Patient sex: F
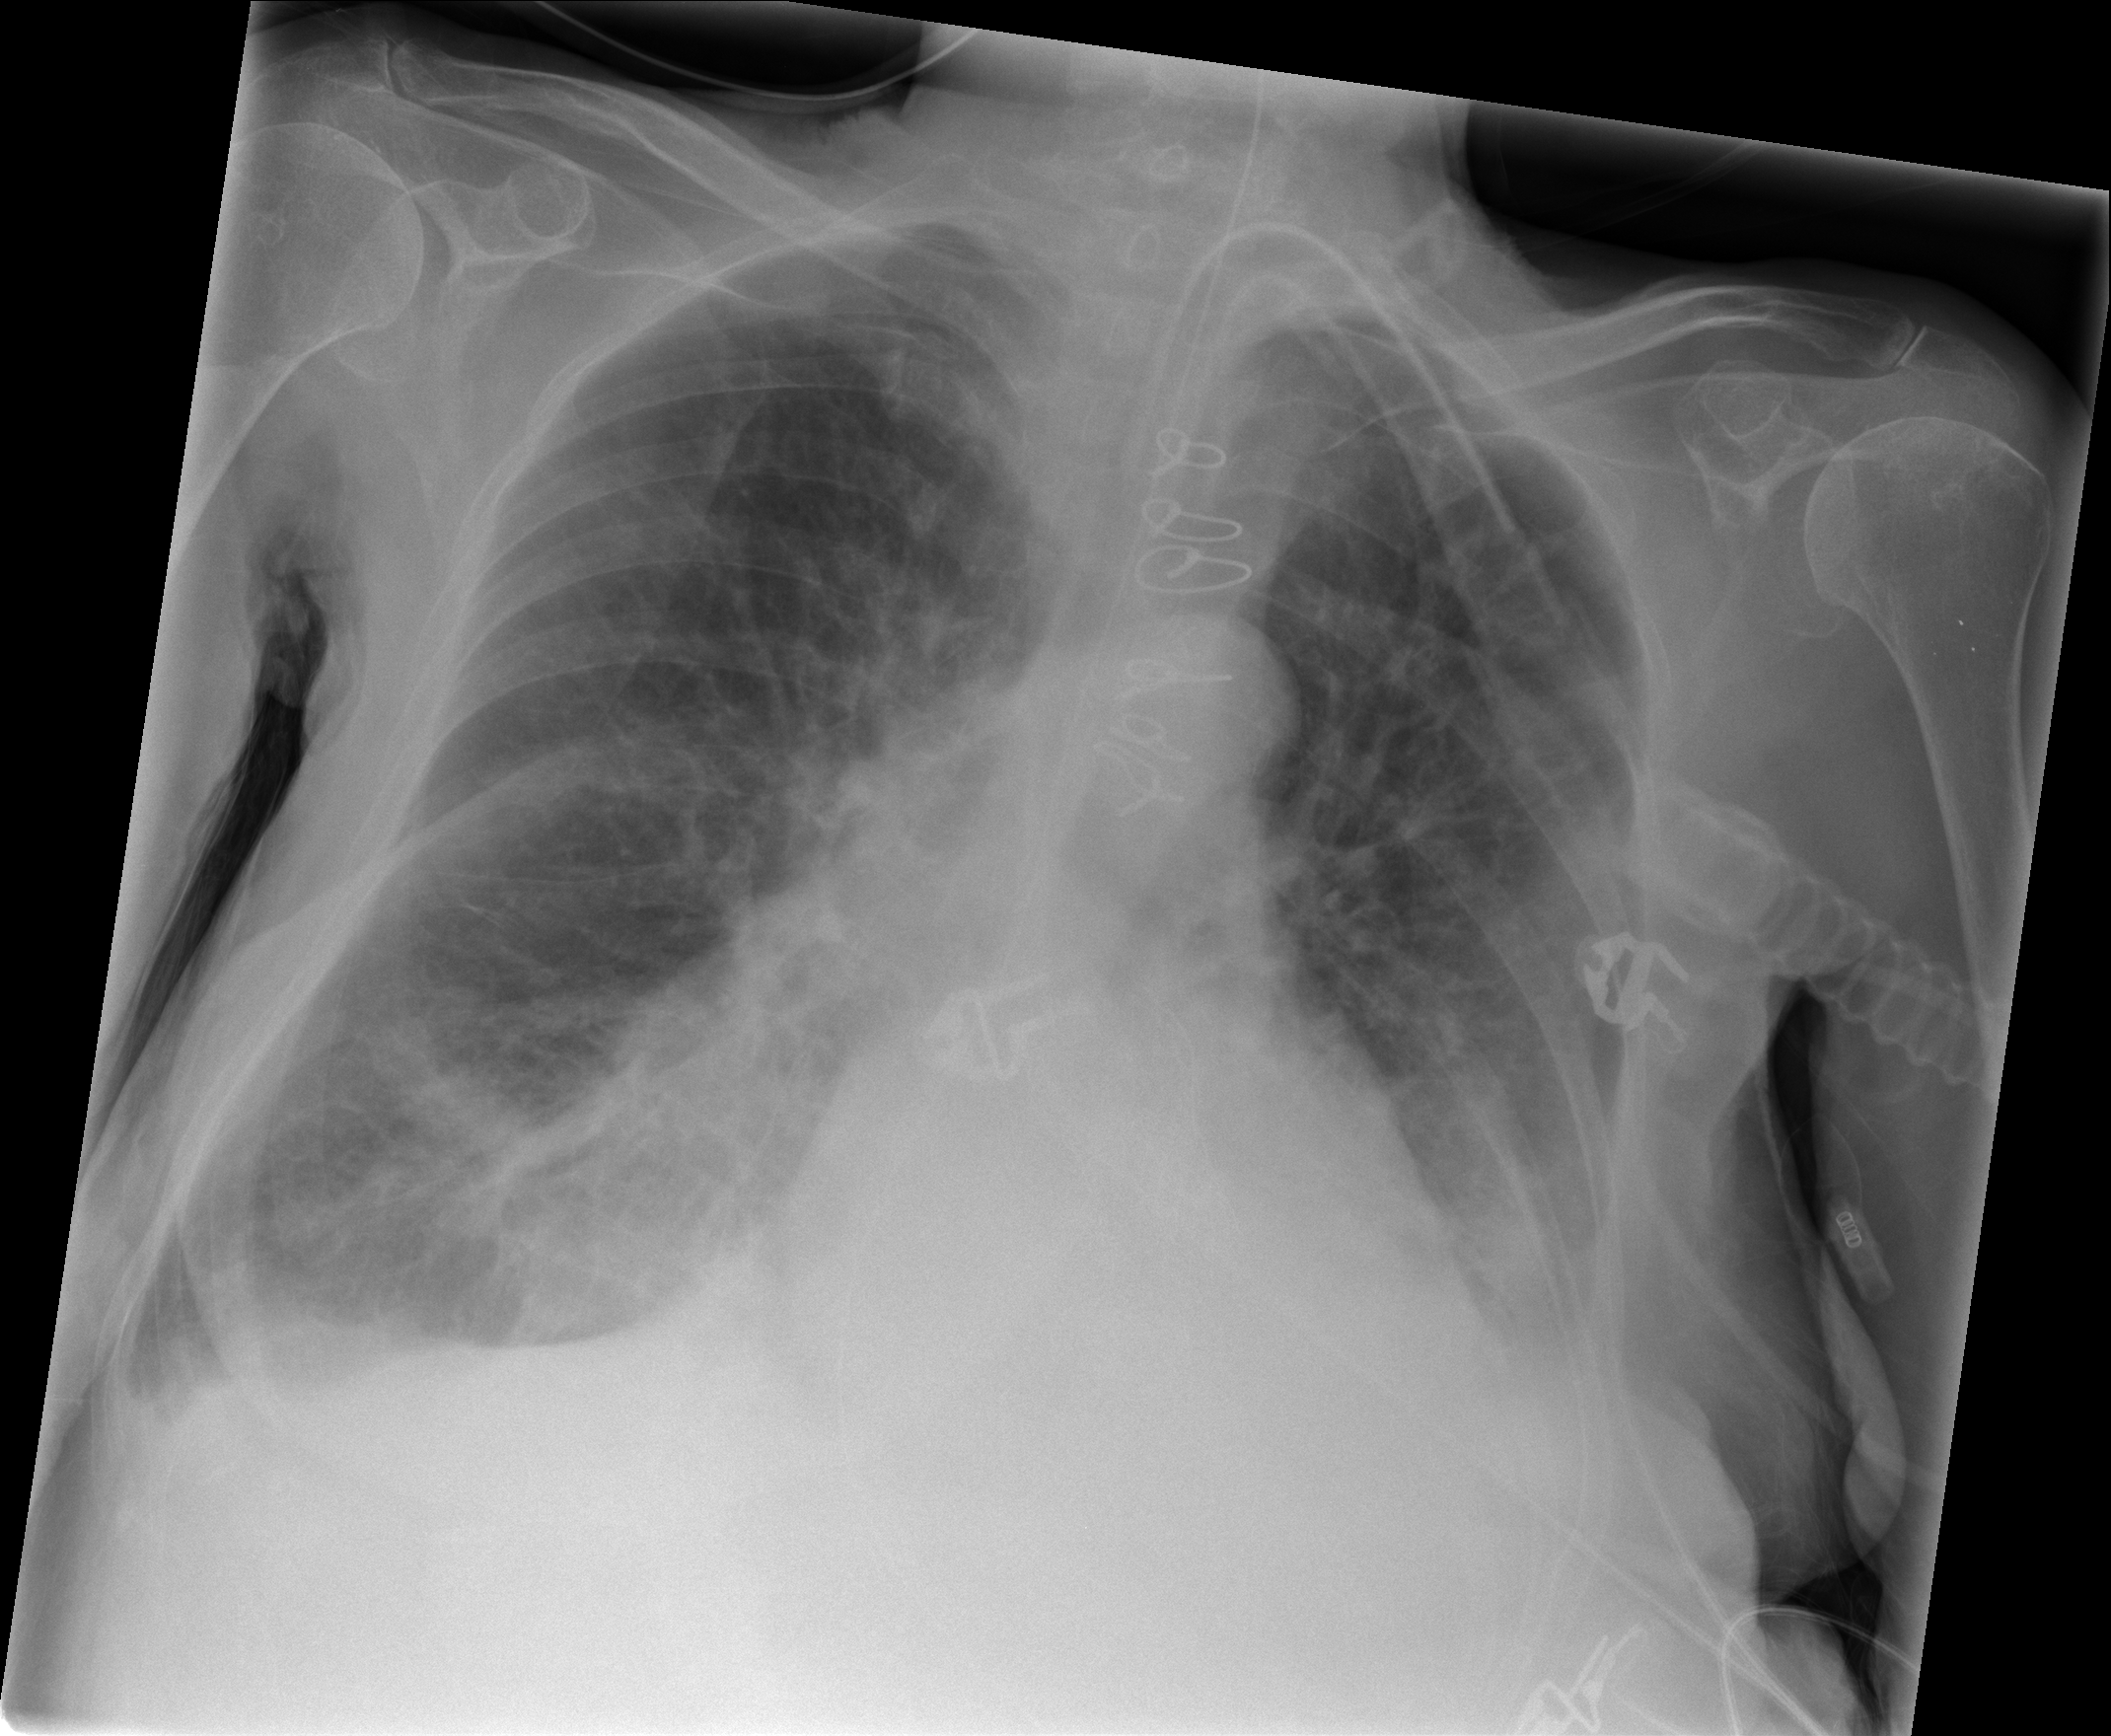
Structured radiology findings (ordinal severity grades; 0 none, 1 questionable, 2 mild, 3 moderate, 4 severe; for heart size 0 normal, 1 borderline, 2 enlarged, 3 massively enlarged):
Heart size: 1
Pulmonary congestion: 2
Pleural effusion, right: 2
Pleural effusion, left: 3
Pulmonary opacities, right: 2
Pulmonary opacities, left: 2
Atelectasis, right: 3
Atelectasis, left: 3